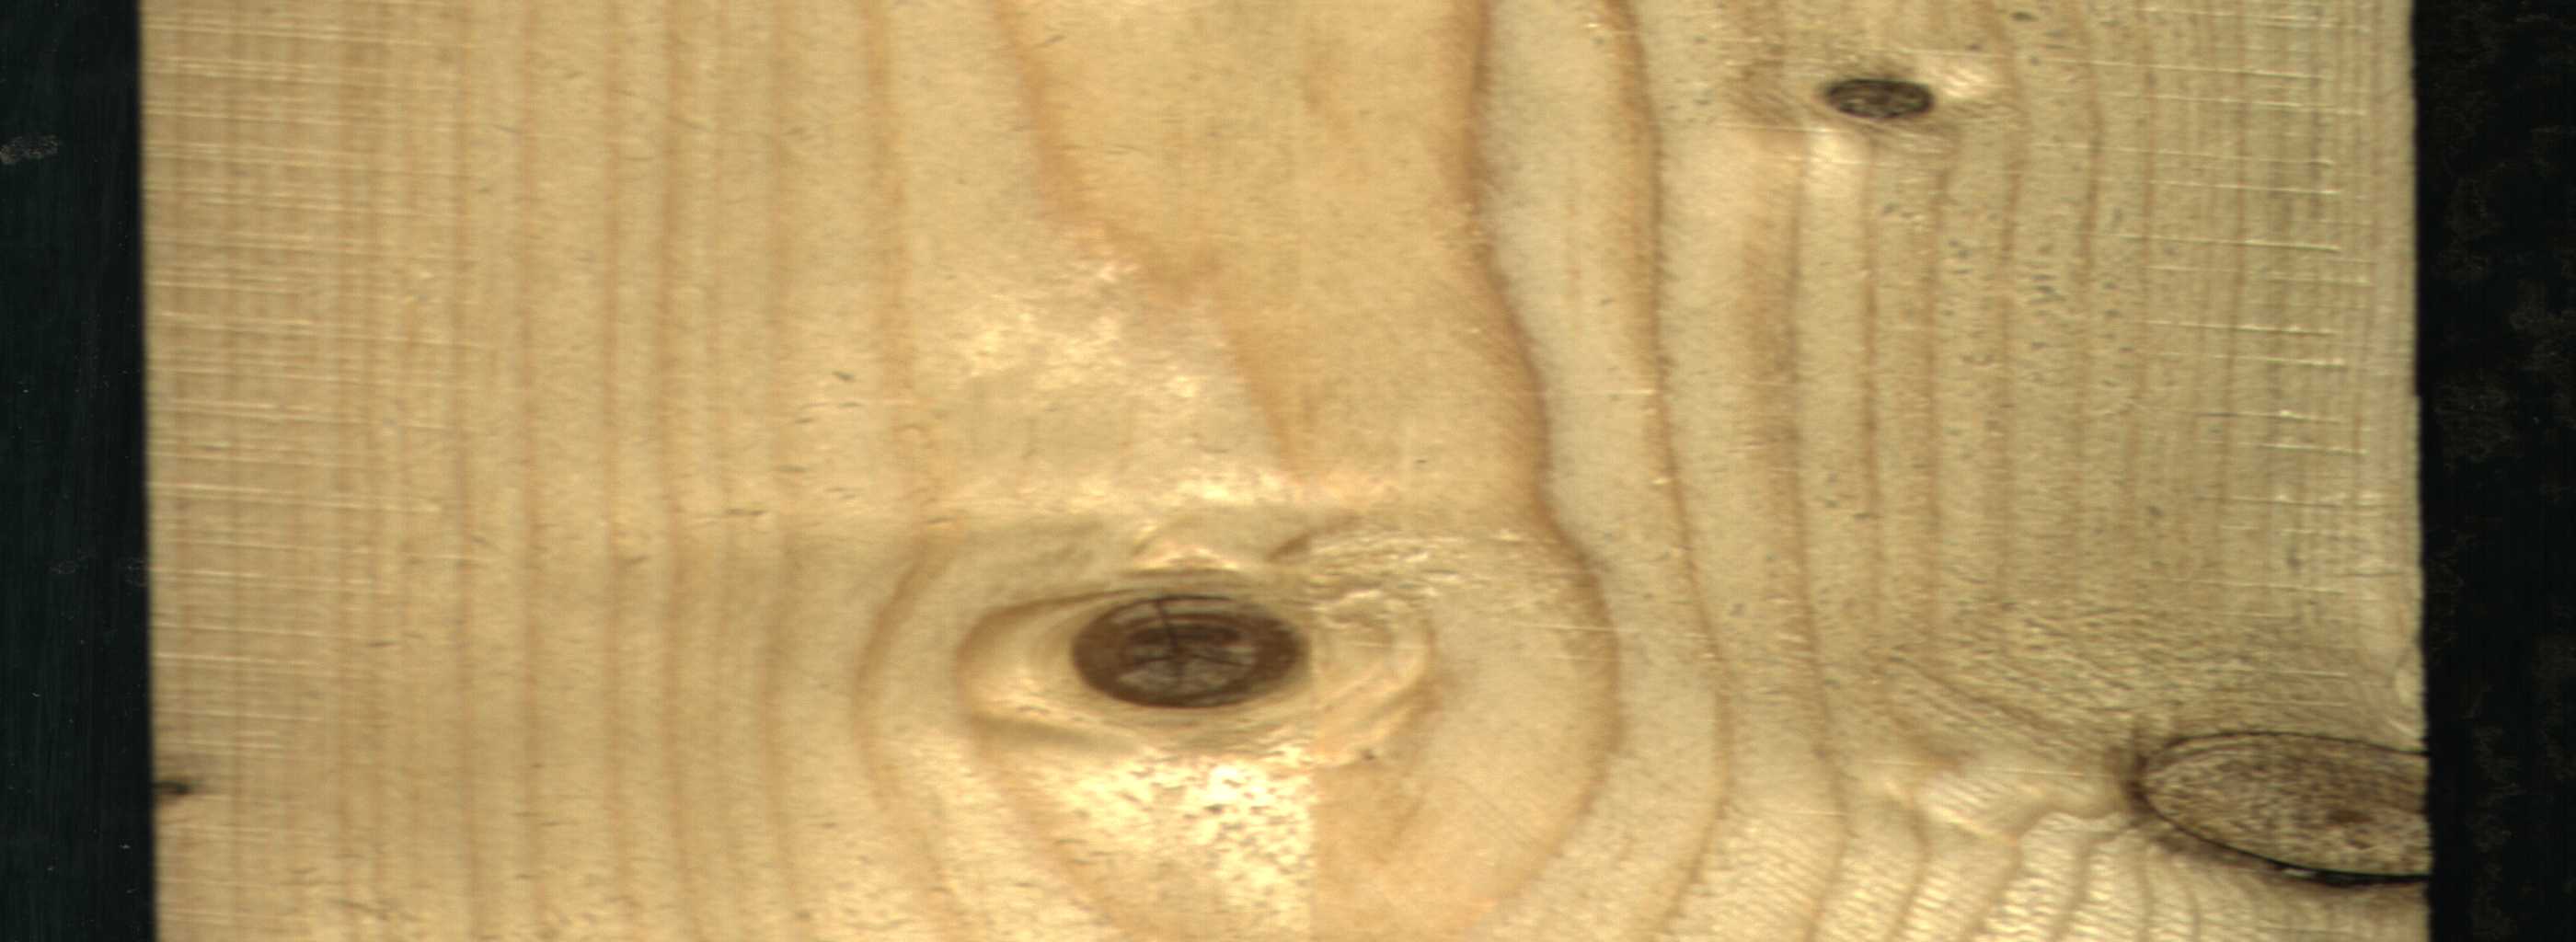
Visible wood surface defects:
knot_with_crack
Dead_Knot
Dead_Knot
Live_Knot